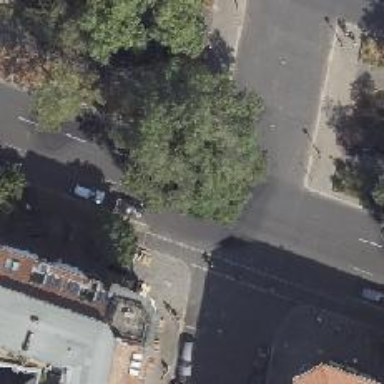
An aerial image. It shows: Unmarked road crossing.